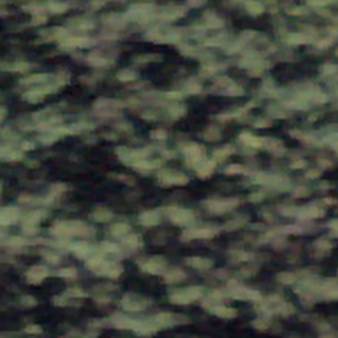
Label: other